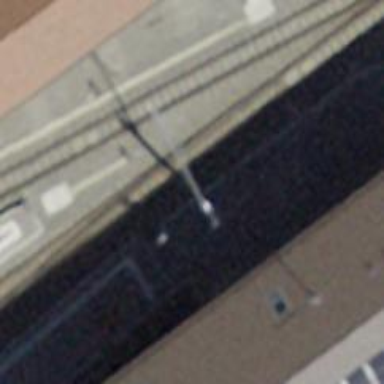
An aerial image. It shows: Railway switch.